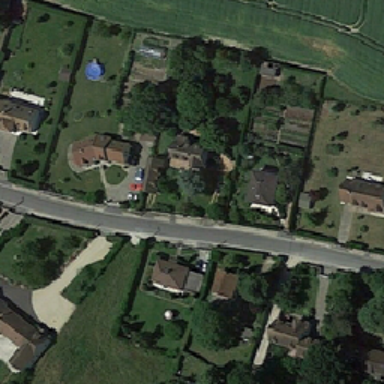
There are very few residential areas .